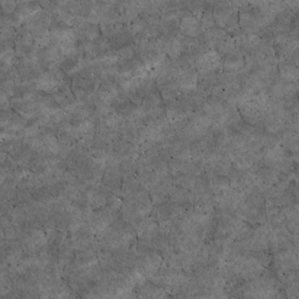
Label: non_frost